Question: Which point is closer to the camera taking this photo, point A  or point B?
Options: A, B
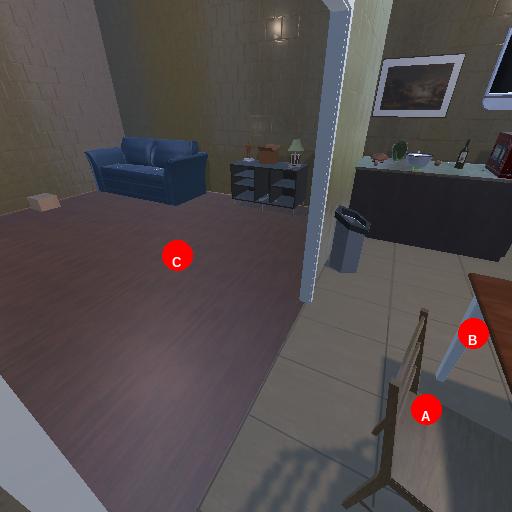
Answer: A